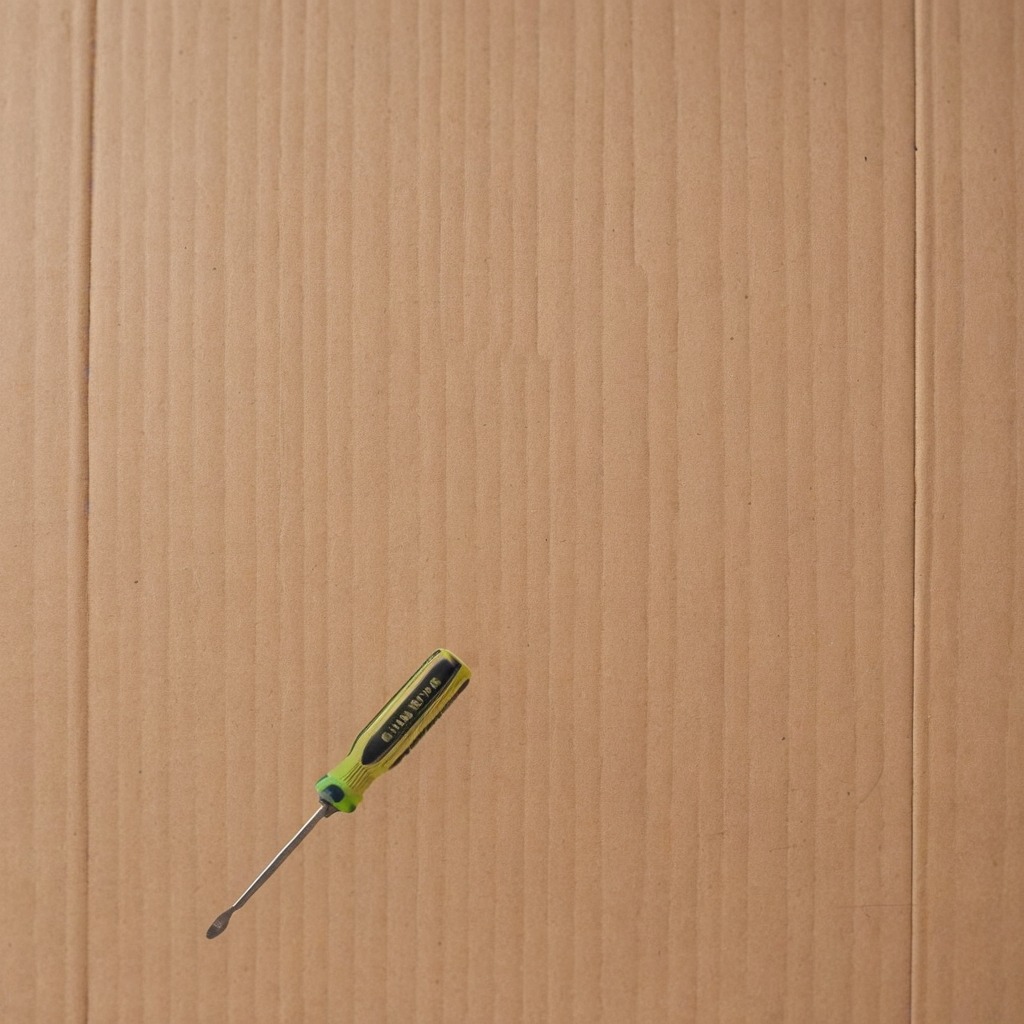
A screwdriver lying on a cardboard box surface in an outdoor workshop during daytime bright natural light soft shadows slightly creased but